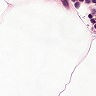
Metastatic tissue present: no